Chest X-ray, PA view. Patient: 36 years old, sex F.
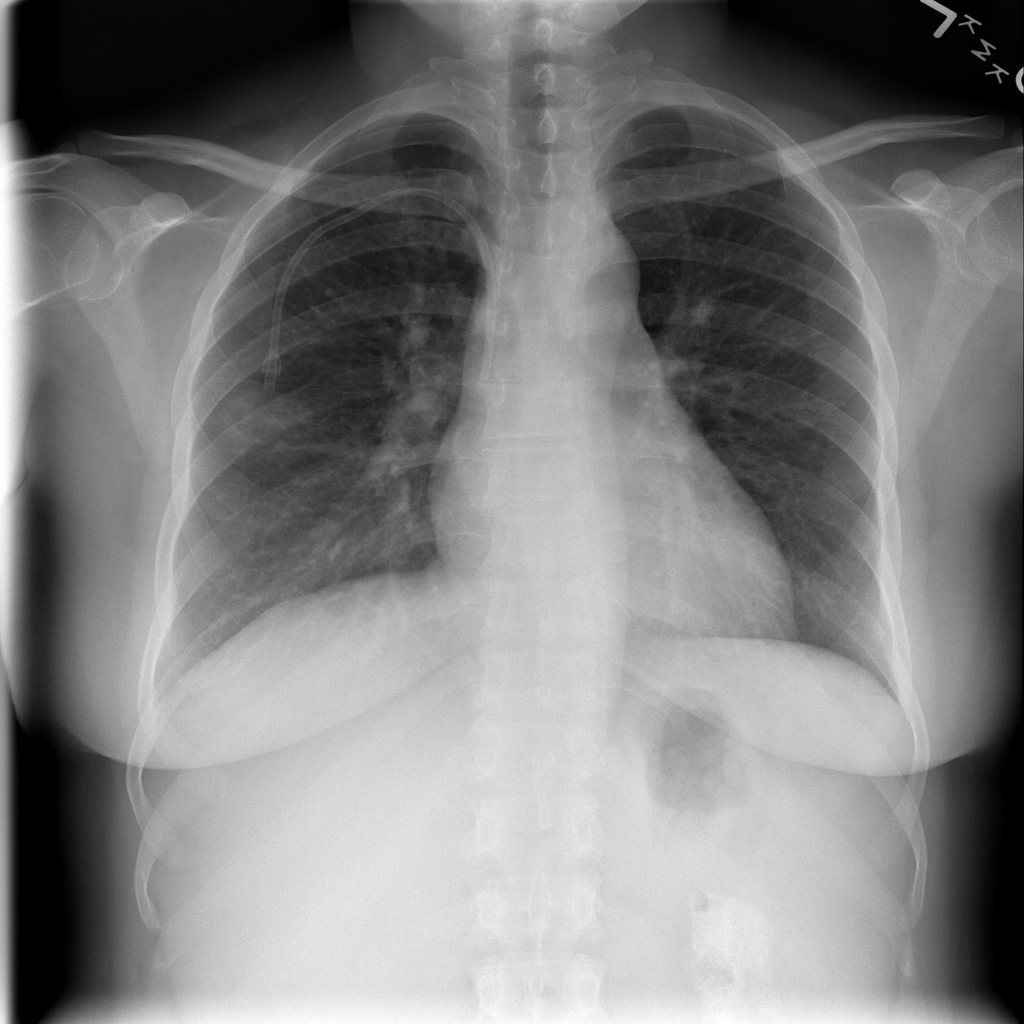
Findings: Nodule